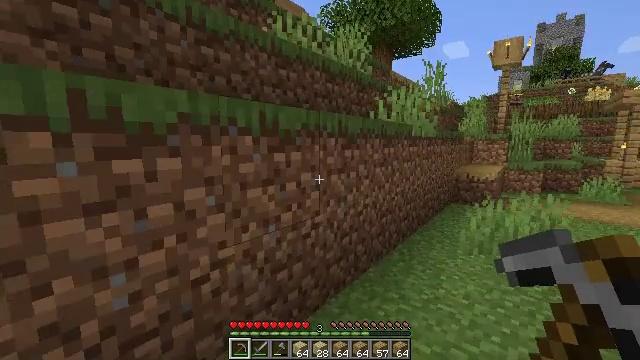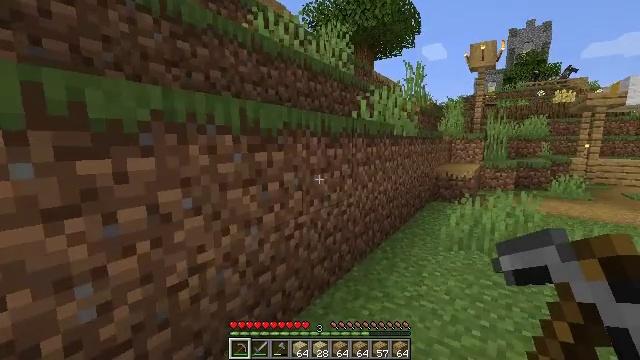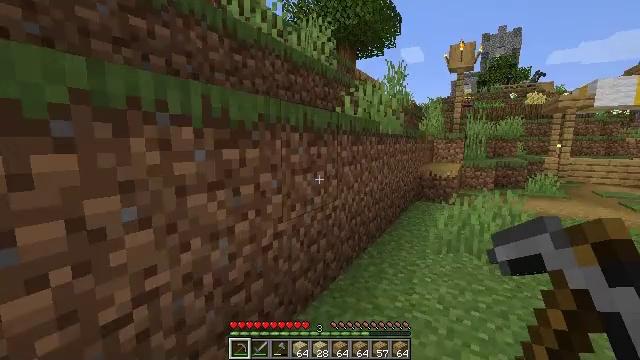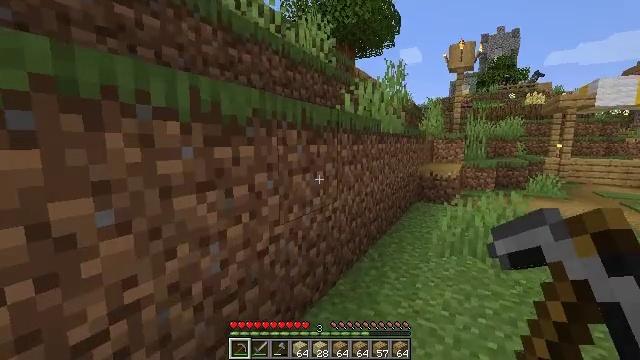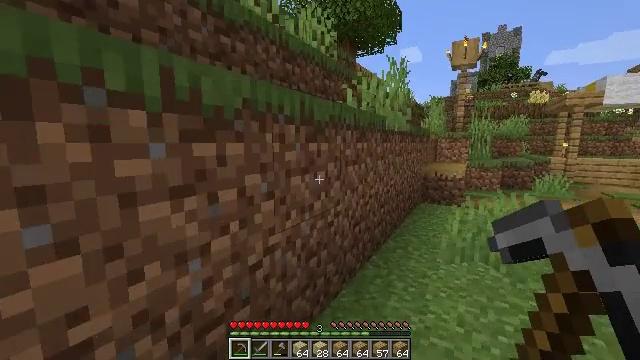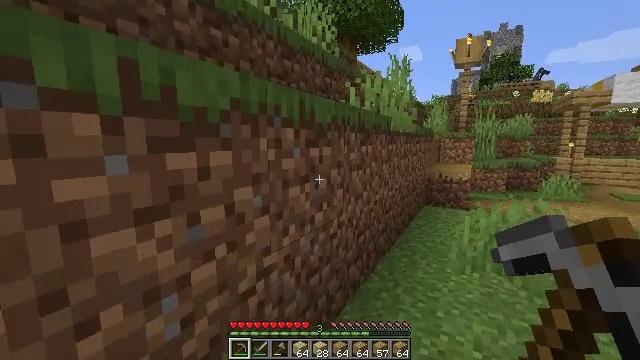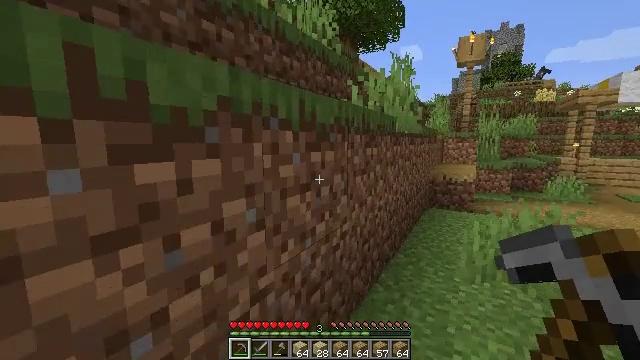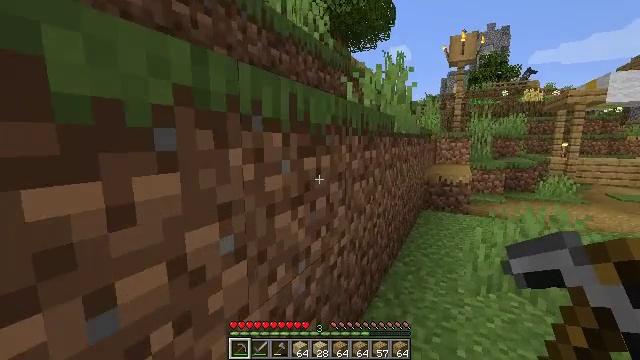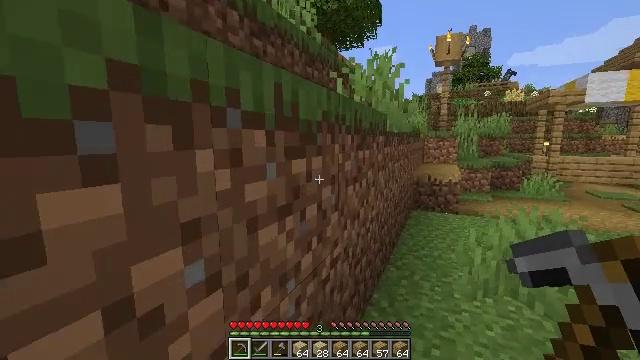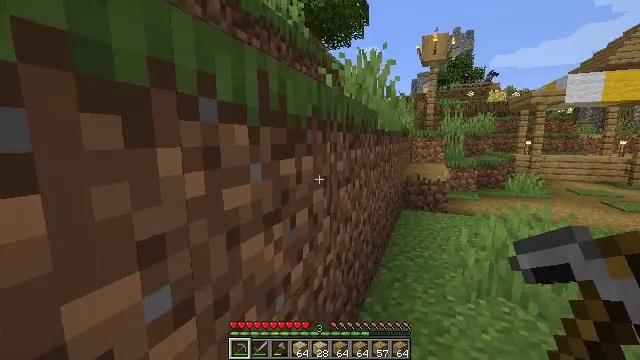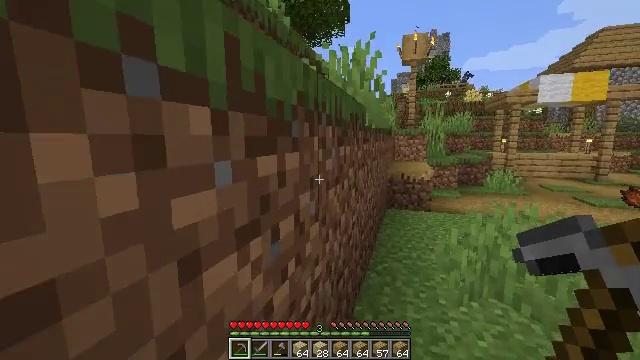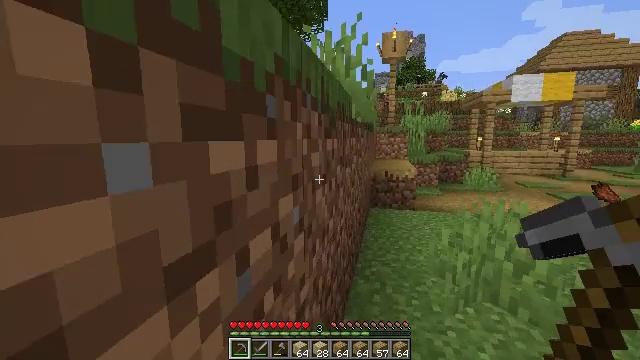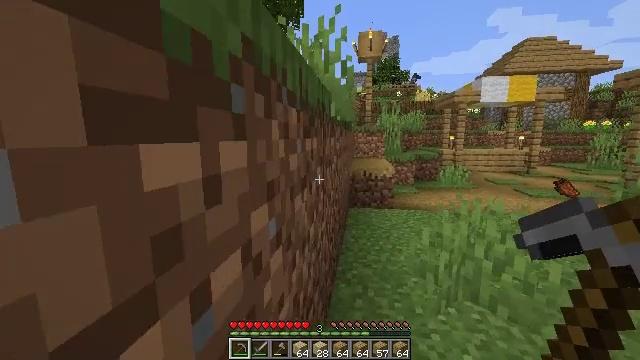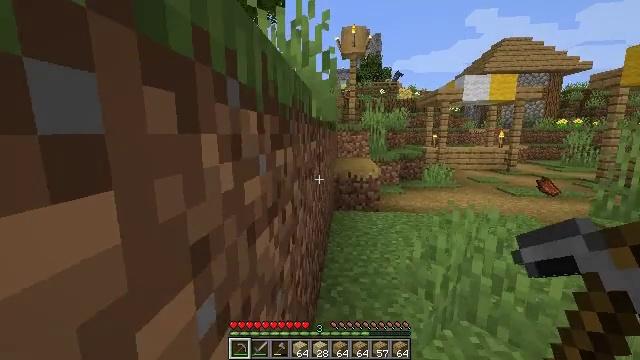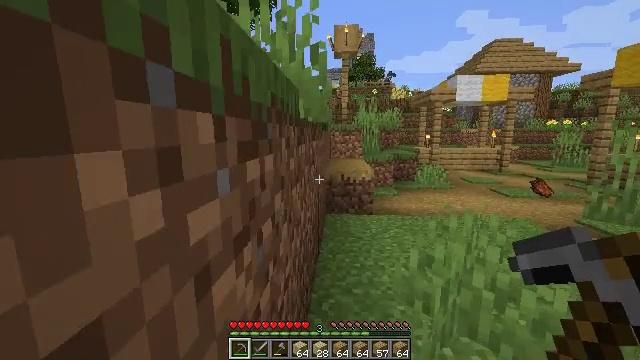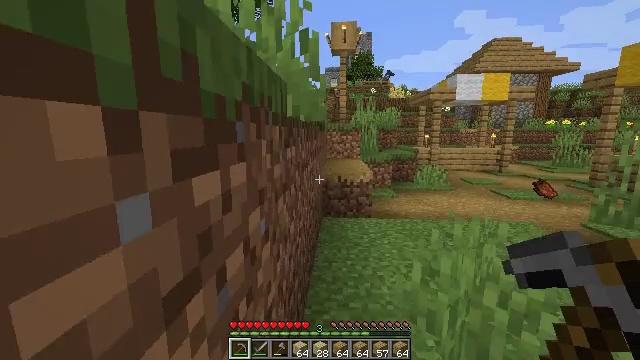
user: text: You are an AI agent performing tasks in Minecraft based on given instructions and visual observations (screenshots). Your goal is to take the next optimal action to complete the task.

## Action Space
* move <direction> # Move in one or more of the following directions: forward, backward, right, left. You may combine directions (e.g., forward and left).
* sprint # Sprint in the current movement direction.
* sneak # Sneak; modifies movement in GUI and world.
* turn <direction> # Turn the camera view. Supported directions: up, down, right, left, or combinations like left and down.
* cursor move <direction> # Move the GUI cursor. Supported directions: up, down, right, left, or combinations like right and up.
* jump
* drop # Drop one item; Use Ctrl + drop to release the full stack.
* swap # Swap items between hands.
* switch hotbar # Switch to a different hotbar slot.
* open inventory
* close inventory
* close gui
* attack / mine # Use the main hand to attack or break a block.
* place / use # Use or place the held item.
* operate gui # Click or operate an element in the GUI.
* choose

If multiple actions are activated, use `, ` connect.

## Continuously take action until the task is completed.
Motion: motion action
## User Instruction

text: Break the white bed to relocate it.
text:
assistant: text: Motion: move forward, turn right
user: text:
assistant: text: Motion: move forward, turn right
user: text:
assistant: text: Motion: move forward
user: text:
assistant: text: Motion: move forward
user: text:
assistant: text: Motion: move forward
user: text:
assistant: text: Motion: move forward
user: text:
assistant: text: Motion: move forward, turn right
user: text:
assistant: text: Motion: move forward, turn right
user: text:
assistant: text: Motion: move forward, turn right
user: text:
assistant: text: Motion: move forward, turn right
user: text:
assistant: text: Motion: move forward, turn right
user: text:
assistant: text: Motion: move forward, turn right
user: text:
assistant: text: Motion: move forward, turn right
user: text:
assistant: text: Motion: move forward, turn right
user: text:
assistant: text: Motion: move forward
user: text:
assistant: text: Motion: move forward
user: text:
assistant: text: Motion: move forward
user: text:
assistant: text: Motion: move forward
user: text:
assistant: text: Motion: move forward
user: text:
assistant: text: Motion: move forward
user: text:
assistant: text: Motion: move forward
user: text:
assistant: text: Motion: move forward
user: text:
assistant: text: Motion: move forward
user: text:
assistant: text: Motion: move forward
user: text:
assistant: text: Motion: move forward
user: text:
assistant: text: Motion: move forward
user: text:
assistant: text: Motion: move forward
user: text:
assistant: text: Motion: move forward
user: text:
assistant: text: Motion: move forward
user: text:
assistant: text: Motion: move forward